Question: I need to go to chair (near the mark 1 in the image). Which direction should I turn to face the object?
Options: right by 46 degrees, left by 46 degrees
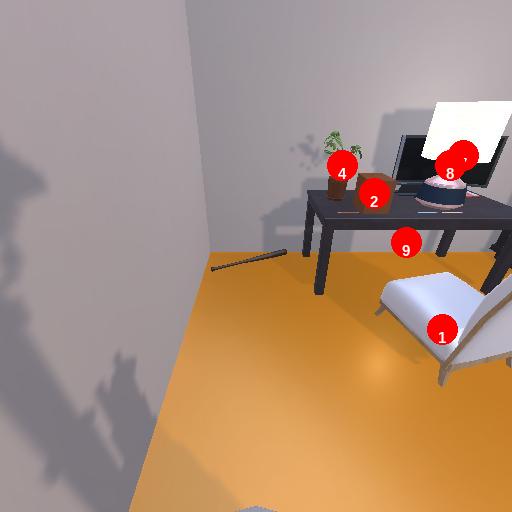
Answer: right by 46 degrees